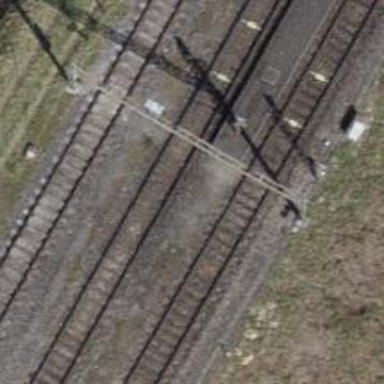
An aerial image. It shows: Railway signal.